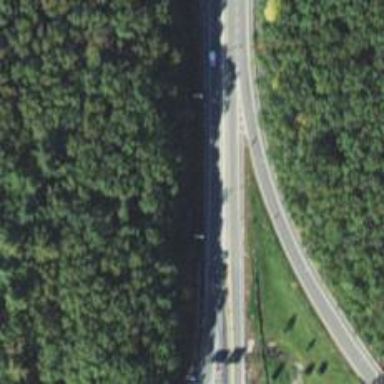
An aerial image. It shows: Asphalt motorway link.